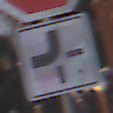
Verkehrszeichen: VerlaufVorfahrtsstrasse2
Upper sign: Stop
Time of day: SunriseSunset
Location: Outdoor (Urban)
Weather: Clear
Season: NotSpecified
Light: Natural